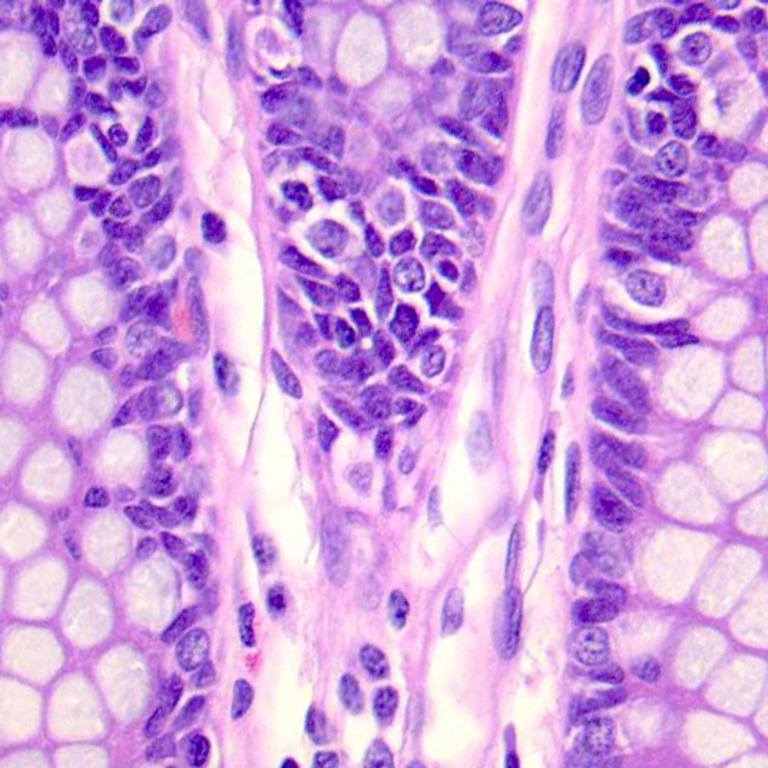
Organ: colon
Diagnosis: benign